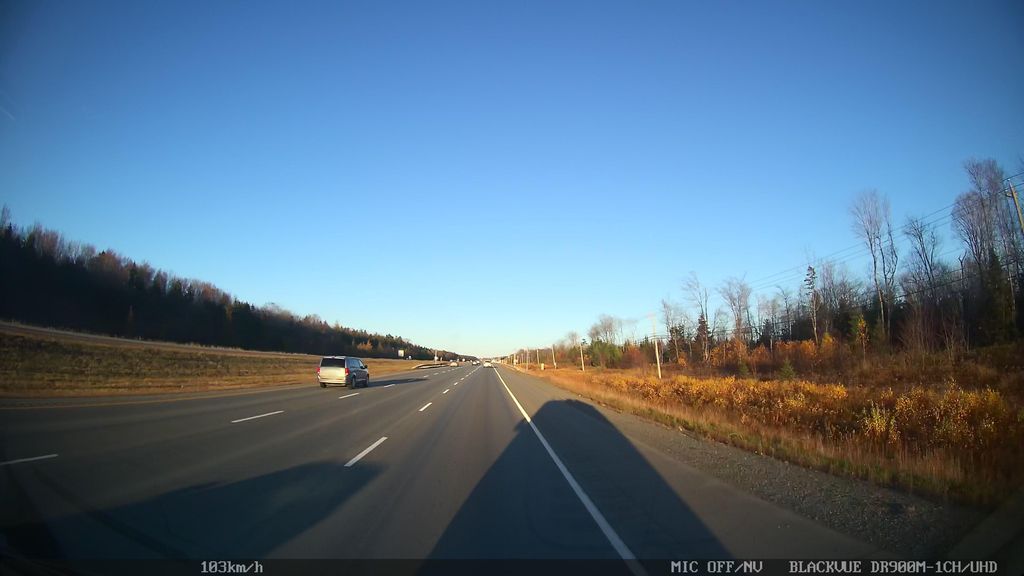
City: halifax